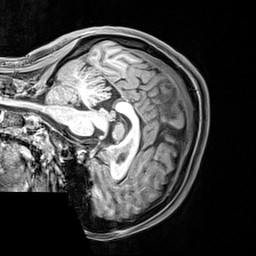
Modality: T1w
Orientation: sagittal
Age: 21
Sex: female
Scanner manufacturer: siemens
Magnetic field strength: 3 T
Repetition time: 2.4 s
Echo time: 0.00217 s